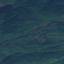
Land use / land cover class: Forest